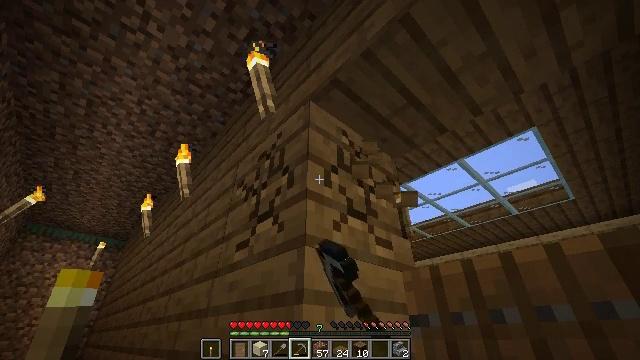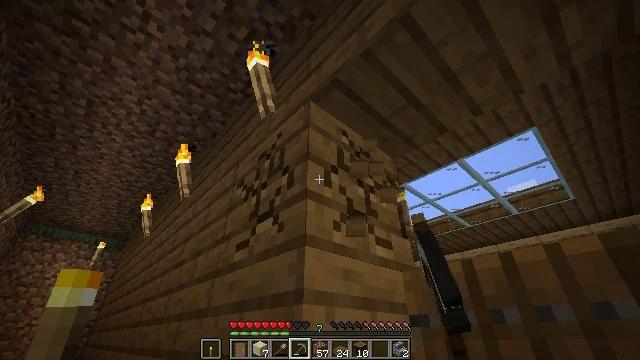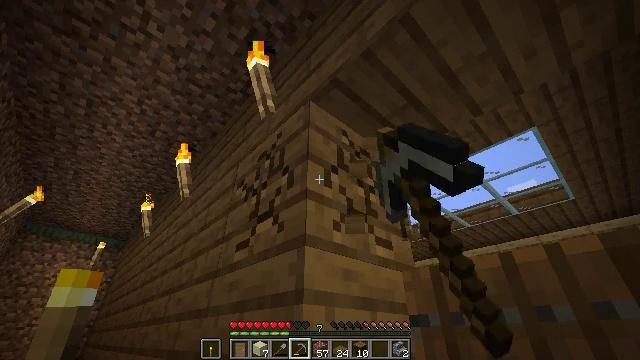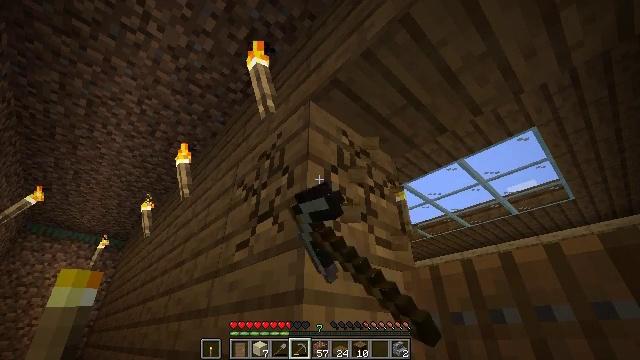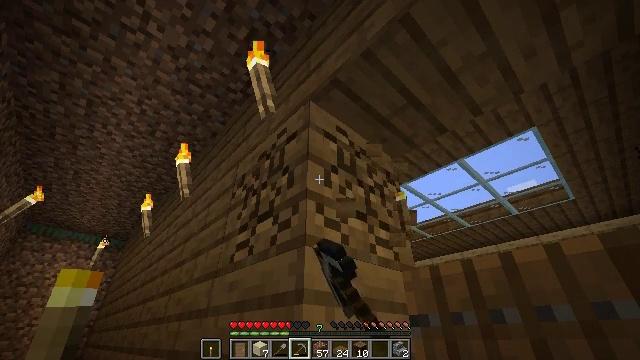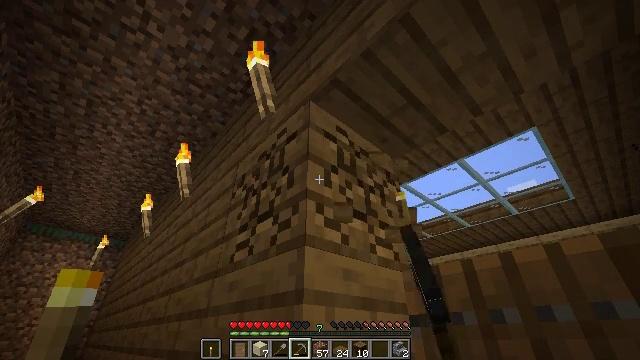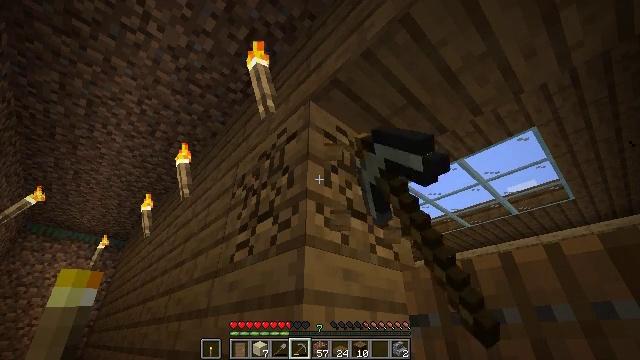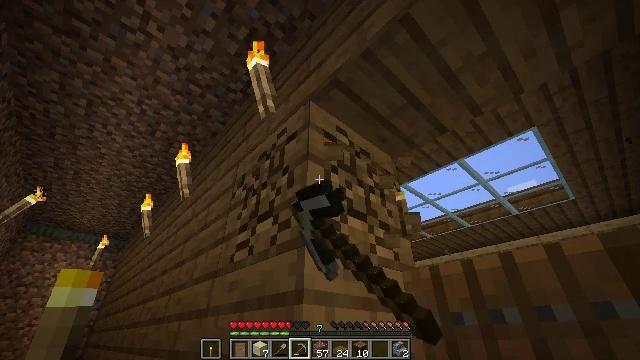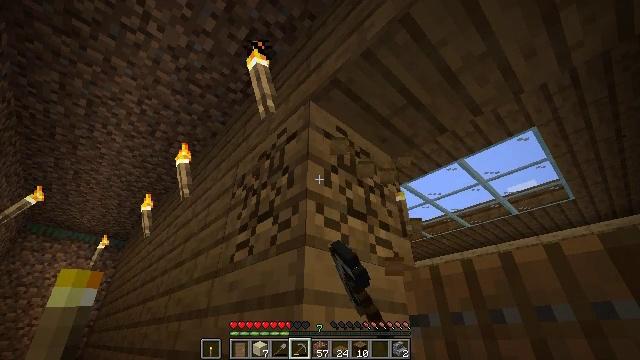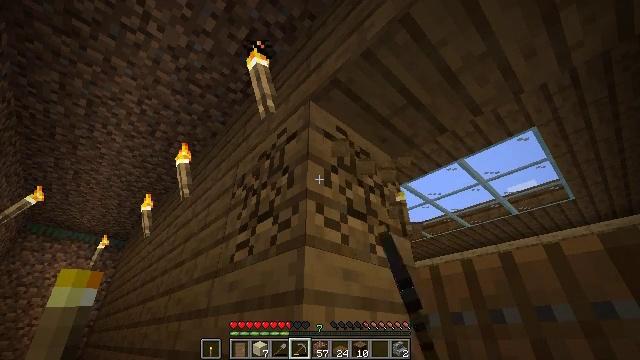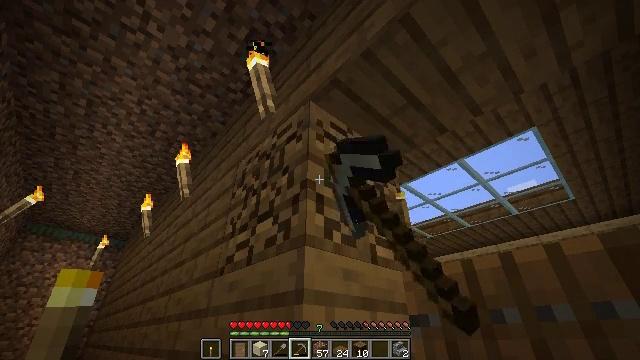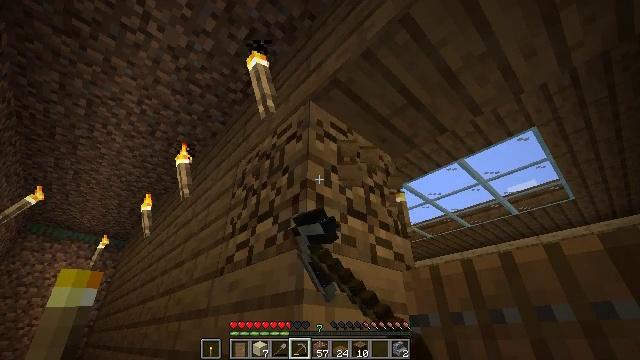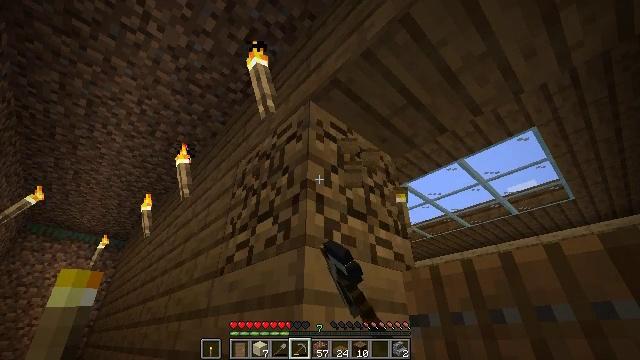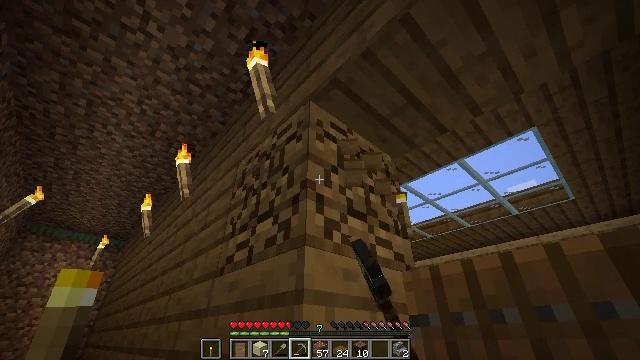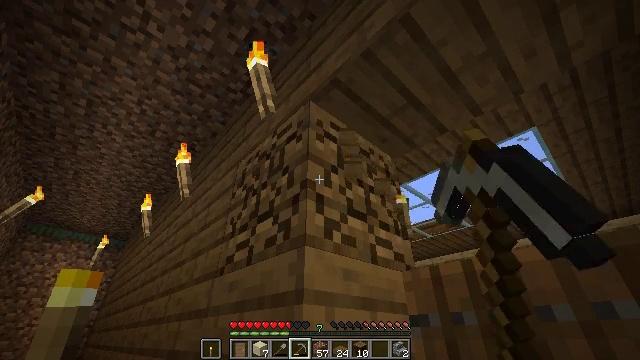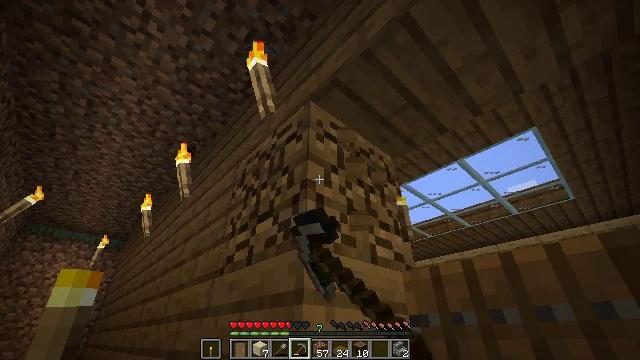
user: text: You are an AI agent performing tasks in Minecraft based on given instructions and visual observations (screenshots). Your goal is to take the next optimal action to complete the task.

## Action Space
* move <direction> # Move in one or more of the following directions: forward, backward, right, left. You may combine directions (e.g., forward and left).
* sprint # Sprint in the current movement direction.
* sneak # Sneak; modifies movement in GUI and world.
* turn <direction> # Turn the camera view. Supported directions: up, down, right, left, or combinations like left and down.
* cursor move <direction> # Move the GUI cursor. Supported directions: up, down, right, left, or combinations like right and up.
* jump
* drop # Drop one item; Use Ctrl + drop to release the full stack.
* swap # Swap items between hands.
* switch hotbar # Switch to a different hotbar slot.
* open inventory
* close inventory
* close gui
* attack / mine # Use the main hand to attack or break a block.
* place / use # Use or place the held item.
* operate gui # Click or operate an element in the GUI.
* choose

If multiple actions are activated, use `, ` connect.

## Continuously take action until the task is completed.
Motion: motion action
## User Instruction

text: Harvest spruce planks for building.
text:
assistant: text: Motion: attack / mine
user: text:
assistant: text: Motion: attack / mine
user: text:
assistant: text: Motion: attack / mine
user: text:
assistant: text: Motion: attack / mine
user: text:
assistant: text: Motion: attack / mine
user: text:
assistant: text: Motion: attack / mine
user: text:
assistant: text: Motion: attack / mine
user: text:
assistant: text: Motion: attack / mine
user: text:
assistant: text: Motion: attack / mine
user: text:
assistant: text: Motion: attack / mine
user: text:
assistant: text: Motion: attack / mine
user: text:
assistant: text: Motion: attack / mine
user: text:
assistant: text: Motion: attack / mine
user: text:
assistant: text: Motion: attack / mine
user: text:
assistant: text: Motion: attack / mine
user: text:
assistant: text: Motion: attack / mine
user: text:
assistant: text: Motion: attack / mine
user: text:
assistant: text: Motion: attack / mine
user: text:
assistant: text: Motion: attack / mine
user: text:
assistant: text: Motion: attack / mine
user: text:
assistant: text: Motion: attack / mine
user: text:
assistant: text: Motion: attack / mine
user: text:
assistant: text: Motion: attack / mine
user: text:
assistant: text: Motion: turn left and down, attack / mine
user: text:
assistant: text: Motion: turn left and down, attack / mine
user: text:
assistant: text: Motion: turn down, attack / mine
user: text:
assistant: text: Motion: turn down, attack / mine
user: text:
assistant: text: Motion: attack / mine
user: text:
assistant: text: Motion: attack / mine
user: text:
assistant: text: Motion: attack / mine